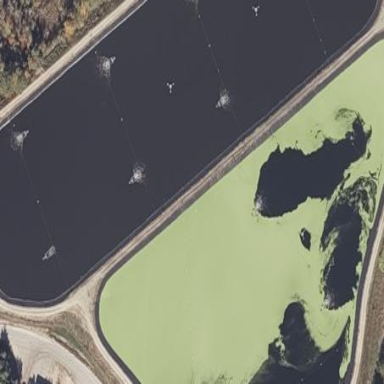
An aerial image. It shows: Wastewater plant.